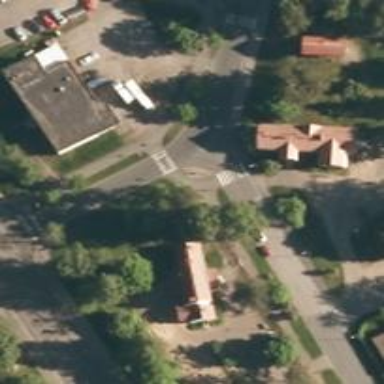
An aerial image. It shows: Asphalt cycleway.